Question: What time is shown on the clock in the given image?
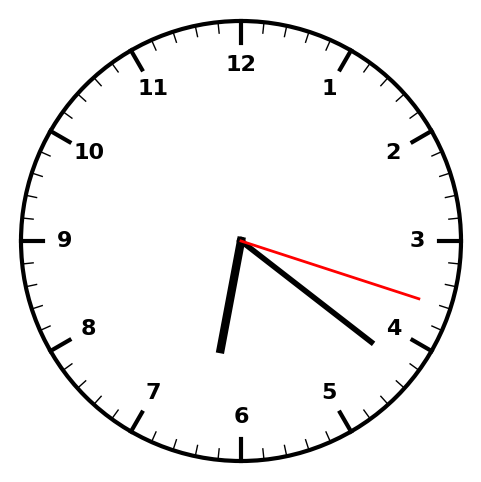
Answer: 06:21:18